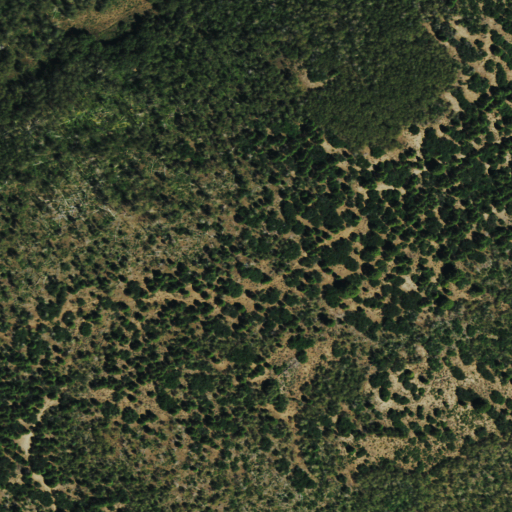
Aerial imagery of ridge(s) in Colorado named Brushy Ridge containing deciduous forest, evergreen forest, and shrub